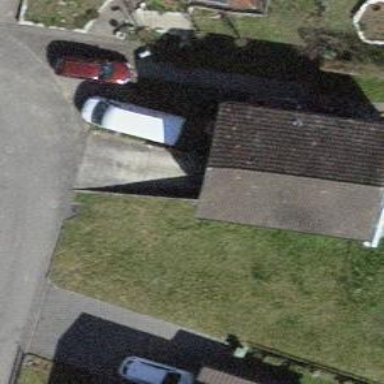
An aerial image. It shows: Building with tiled roof.